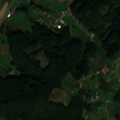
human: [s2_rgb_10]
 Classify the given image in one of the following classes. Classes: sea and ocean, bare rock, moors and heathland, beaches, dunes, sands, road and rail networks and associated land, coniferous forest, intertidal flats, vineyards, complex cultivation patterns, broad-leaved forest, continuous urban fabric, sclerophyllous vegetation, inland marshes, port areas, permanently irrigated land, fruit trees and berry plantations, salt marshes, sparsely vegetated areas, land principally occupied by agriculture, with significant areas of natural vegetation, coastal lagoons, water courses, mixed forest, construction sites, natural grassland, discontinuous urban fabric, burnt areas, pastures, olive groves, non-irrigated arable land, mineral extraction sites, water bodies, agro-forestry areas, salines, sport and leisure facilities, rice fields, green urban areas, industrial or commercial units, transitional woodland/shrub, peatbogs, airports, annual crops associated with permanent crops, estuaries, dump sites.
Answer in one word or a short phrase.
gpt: non-irrigated arable land, pastures, complex cultivation patterns, land principally occupied by agriculture, with significant areas of natural vegetation, broad-leaved forest, mixed forest